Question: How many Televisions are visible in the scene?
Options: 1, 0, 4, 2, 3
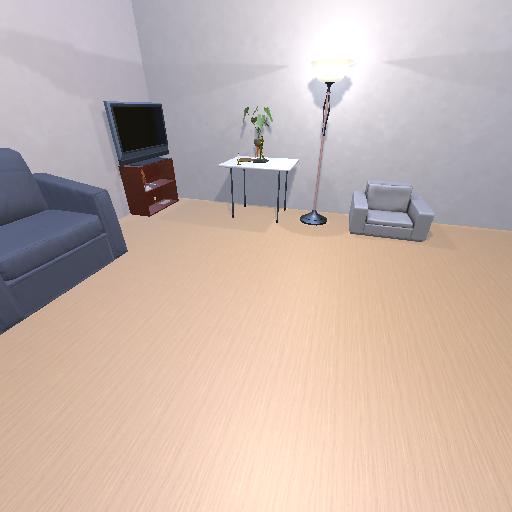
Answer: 1